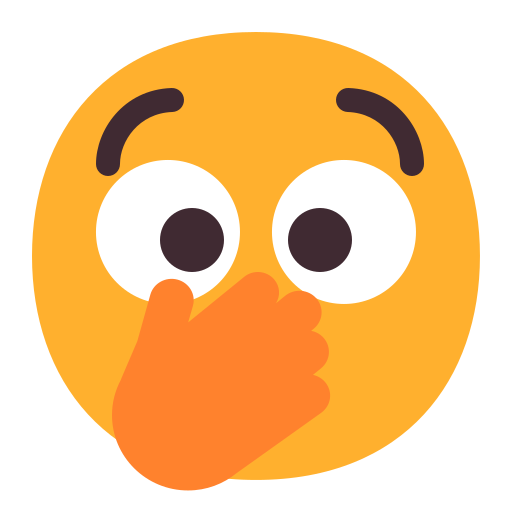
face with open eyes and hand over mouth flat